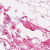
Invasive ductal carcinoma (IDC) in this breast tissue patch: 0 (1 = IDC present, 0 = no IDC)